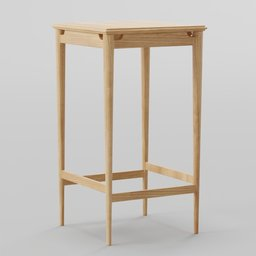
Label: furniture